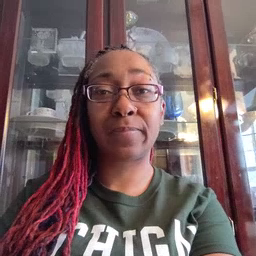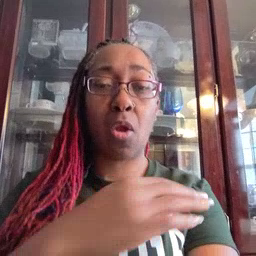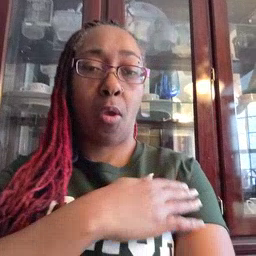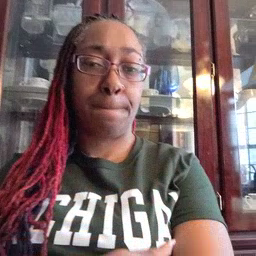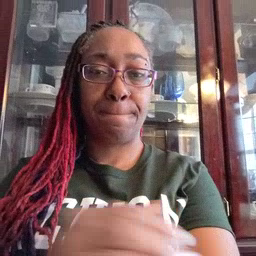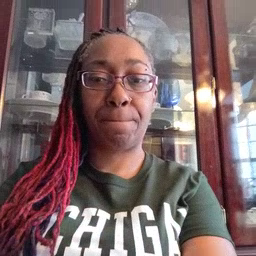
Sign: arm